Interaction volume radius: 5 \u00c5
Interaction volume height: 35 \u00c5
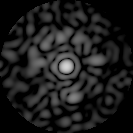
Disorder parameter: 0.8157